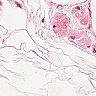
Metastatic tissue present: no